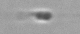
Label: flagellate_morphotype3